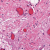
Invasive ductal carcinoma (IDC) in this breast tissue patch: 0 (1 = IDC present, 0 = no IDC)